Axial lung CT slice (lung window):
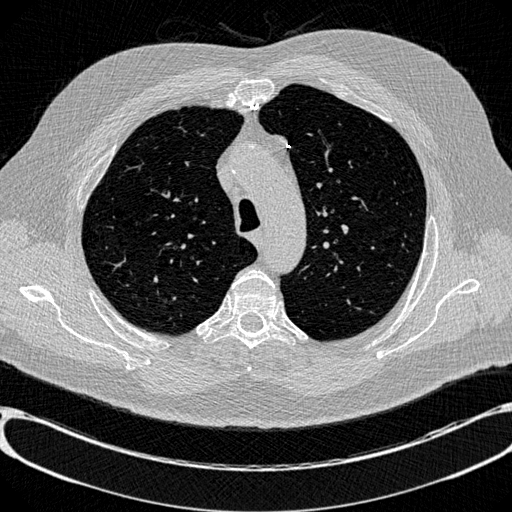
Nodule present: no